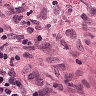
Metastatic tissue present: yes